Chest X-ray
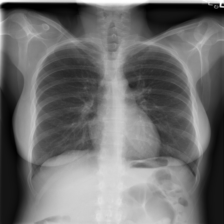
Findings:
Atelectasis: negative
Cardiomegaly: negative
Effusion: negative
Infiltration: positive
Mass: negative
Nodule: negative
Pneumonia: negative
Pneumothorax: negative
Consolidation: negative
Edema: negative
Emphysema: negative
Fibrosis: negative
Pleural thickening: negative
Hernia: negative